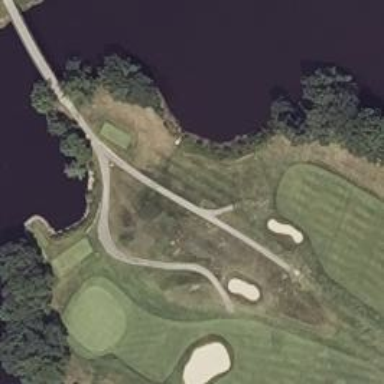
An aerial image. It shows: Pathway for golfing.